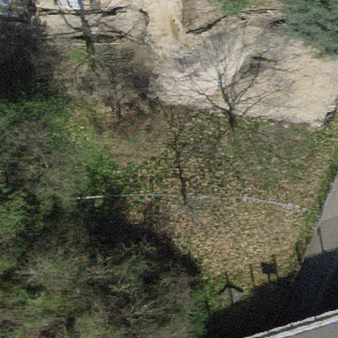
Label: other